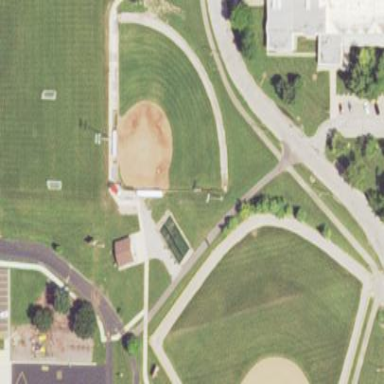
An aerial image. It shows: Baseball pitch for leisure land activities.